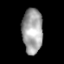
Tissue: lung
Cell type: Epithelial cells
Senescence score: 0.2411
Nuclear area (px): 911
Mean DAPI intensity: 160.634